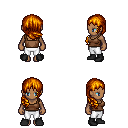
a pixel art fantasy rpg character, female body template, human, dark skin, brown pirate shirt, white pants, dark blonde right-swept hairstyle, black shoes, four views (front, back, left, right), 2x2 character sprite sheet, small pixel art, hard edges, no anti-aliasing